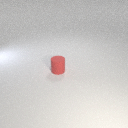
small red rubber cylinder